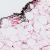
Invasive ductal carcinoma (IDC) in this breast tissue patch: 0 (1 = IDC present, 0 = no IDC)